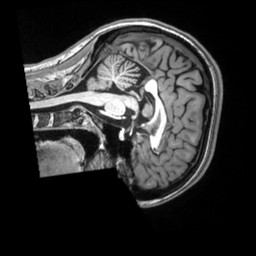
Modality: T1w
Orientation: sagittal